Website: lowes
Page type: review-order
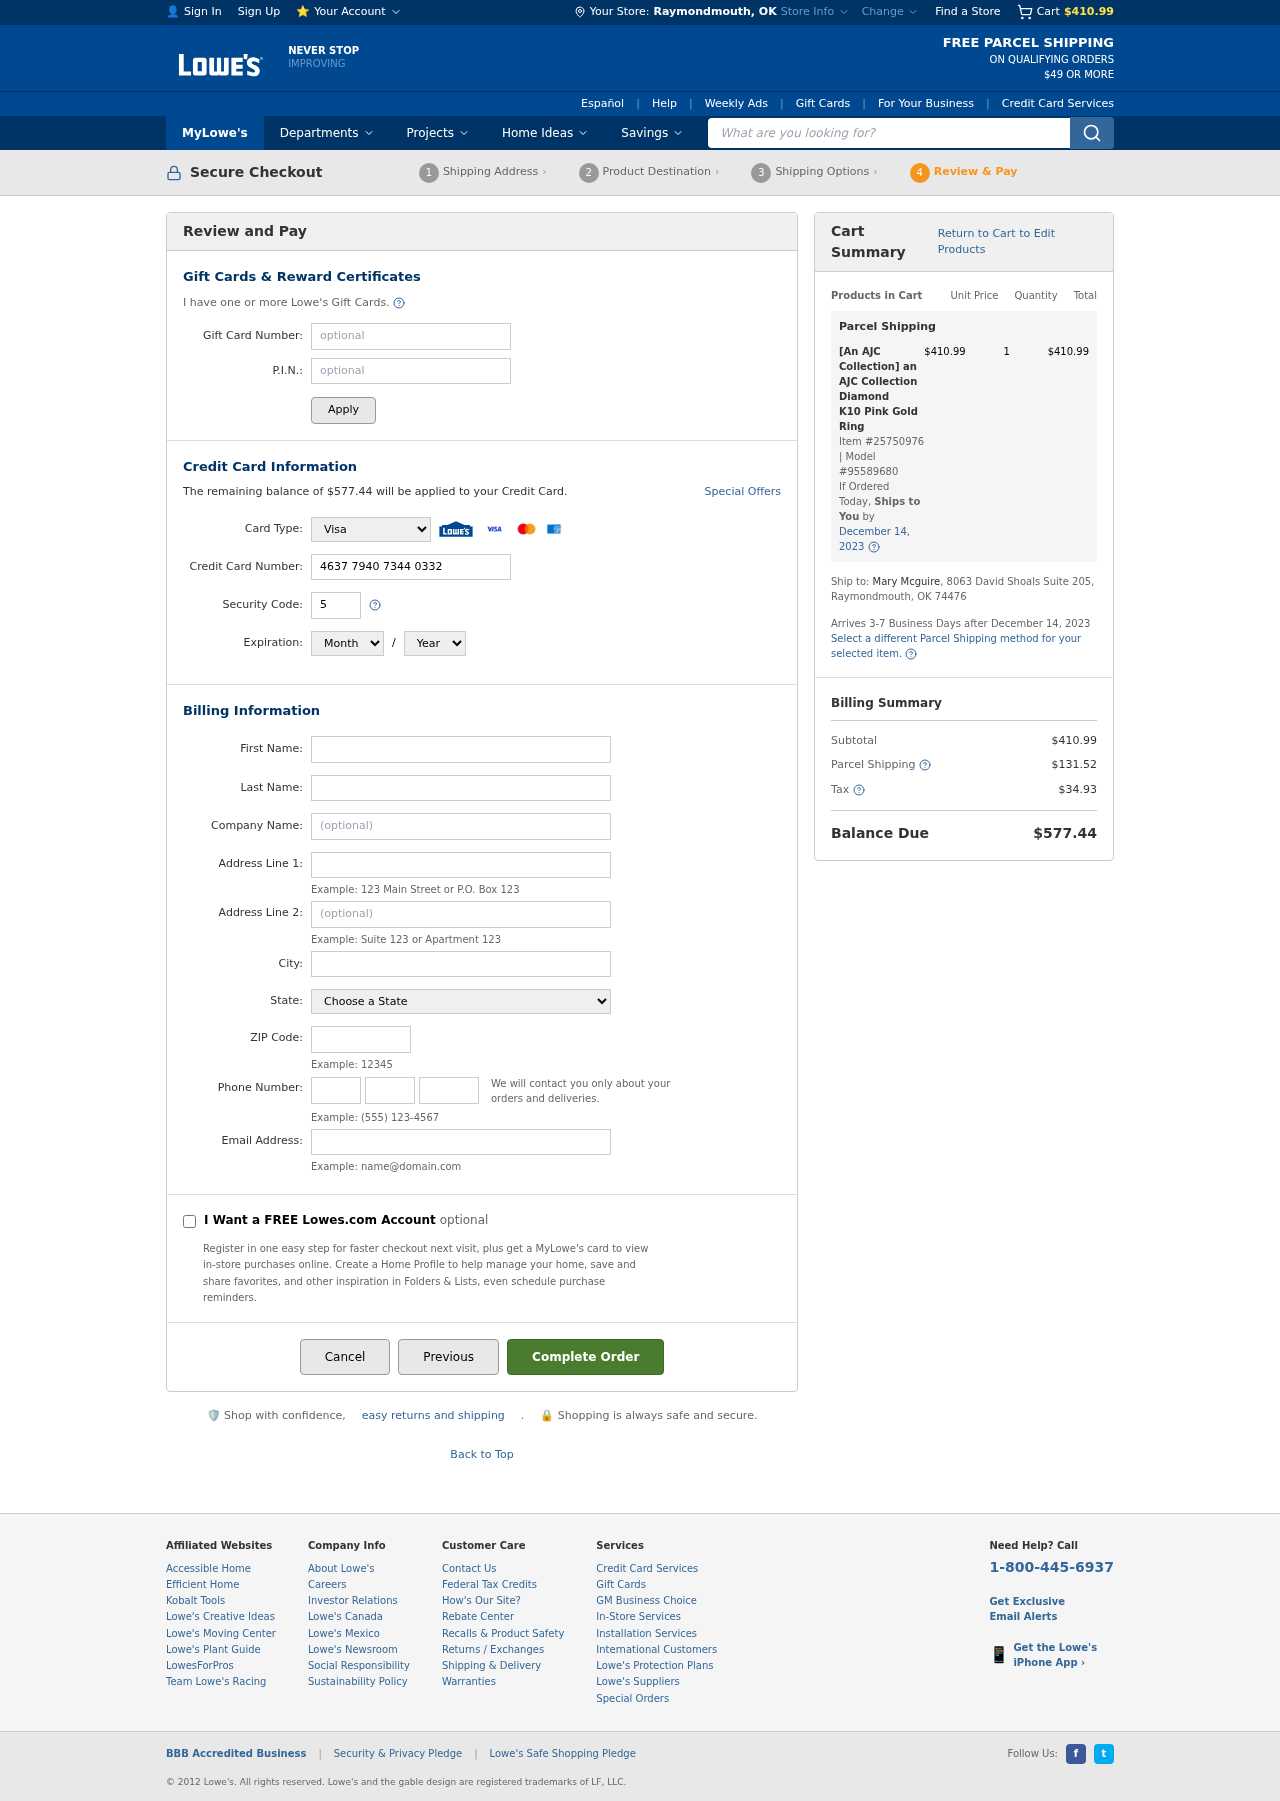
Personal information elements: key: PII_CARD_CVV
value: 573
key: PII_CARD_EXPIRY_MONTH
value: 09
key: PII_CARD_EXPIRY_YEAR
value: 30
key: PII_CARD_NUMBER
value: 4637 7940 7344 0332
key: PII_CARD_TYPE
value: Visa
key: PII_CITY
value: Raymondmouth
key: PII_CITY_STATE
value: Raymondmouth, OK
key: PII_COMPANY
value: Reeves, Cuevas and Cox
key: PII_EMAIL
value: mmcguire@hotmail.com
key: PII_FIRSTNAME
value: Mary
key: PII_LASTNAME
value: Mcguire
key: PII_PHONE_AREA
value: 977
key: PII_PHONE_PREFIX
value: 924
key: PII_PHONE_SUFFIX
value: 1146
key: PII_POSTCODE
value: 74476
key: PII_STATE
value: Oklahoma
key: PII_STREET
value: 8063 David Shoals Suite 205
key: PII_STREET2
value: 8063 David Shoals Suite 205
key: PII_STREET2
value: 778 Rogers Estates
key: PII_FULLNAME2
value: Mary Mcguire
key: PII_CITY_STATE_ZIP2
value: Raymondmouth, OK 74476
Product elements: key: PRODUCT1_NAME
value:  [An AJC Collection] an AJC Collection Diamond K10 Pink Gold Ring
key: PRODUCT1_PRICE
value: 410.99
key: PRODUCT1_QUANTITY
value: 1
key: PRODUCT1_ITEM_NUMBER
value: Item #25750976
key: PRODUCT1_MODEL_NUMBER
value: Model #95589680
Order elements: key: ORDER_SUBTOTAL
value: $410.99
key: ORDER_BALANCE_DUE
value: $577.44
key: ORDER_SHIPPING_DATE
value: December 14, 2023
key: ORDER_ITEM_TOTAL
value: $410.99
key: ORDER_SHIPPING_DATE2
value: December 14, 2023
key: ORDER_SHIPPING_COST
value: $131.52
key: ORDER_TAX
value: $34.93
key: ORDER_TOTAL
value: $577.44
Search elements: key: HEADER_SEARCH
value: What are you looking for?